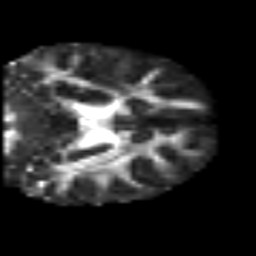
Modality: FA
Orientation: coronal
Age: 55
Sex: male
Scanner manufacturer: siemens
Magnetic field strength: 3 T
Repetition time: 6.1 s
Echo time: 0.101 s